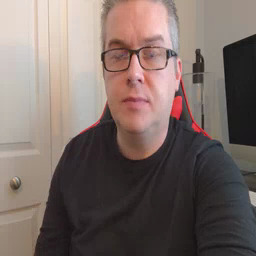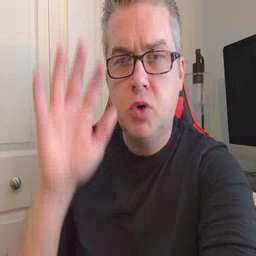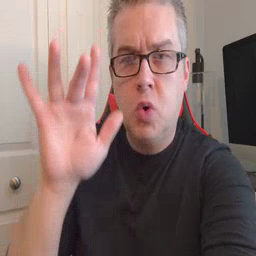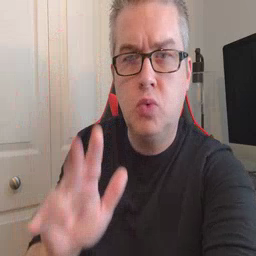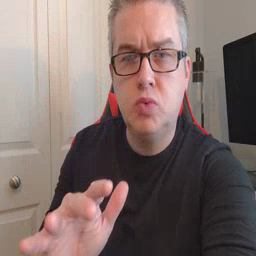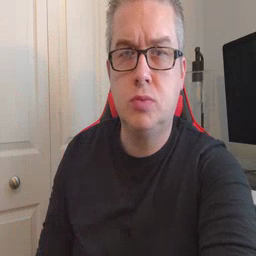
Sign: snow